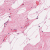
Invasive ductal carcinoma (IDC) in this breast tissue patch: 0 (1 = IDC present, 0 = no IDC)